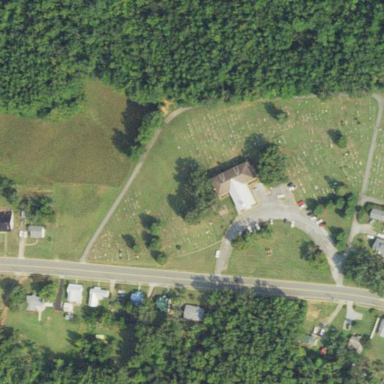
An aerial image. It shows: Cemetery.